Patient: sex M, age 48
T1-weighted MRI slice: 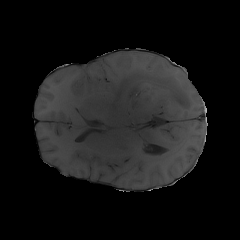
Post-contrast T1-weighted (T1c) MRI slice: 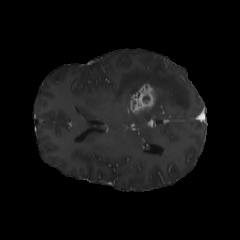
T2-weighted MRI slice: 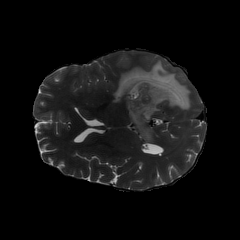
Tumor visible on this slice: yes
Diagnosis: Glioblastoma, IDH-wildtype
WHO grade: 4